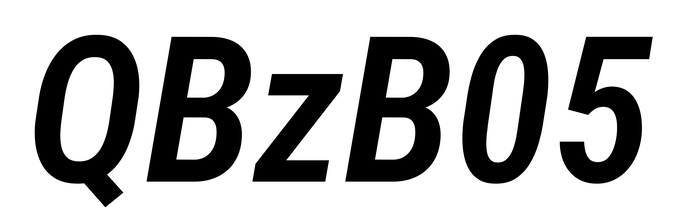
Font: Roboto-Italic_Condensed_SemiBold_Italic